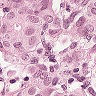
Metastatic tissue present: yes